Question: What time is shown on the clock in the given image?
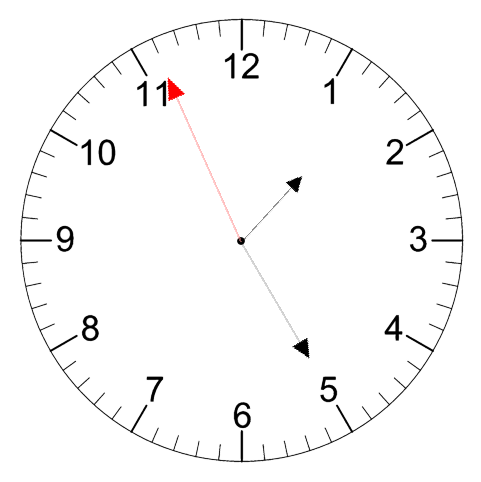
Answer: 01:24:56